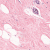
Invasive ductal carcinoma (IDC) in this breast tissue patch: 0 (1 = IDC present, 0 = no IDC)